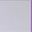
Piece: xx